Question: I need to develope a WPF custom control to show the layout and connectivity of nodes in a wireless mesh network. The user needs to be able to drag the nodes around. The canvas should grown and Scrollbars should appear as required if elements get draged off the available space. The ability to zoom in/out might be required.
My first take on this is to use a ListBox derived CustomControl with a Canvas based ItemsPanelTemplate. To get things moving Im using Josh Smiths DragCanvas that allows UIElements children of the canvas to be dragged around. My "node" class is not currently UIElement derived (the DragCanvas is currently working with the ListBoxItems that wrap my nodes).
2. I have to overlay the inter node link lines - not currently sure how to go about this (as a UIElement class that is part of the ControlTemplate?)
3. A few people seem to be having a headache with scrolbars in Canvases - is this going to be an issue?

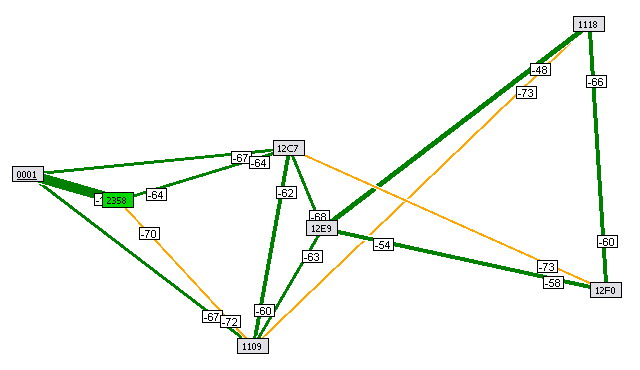
Answer: Wow, not bad as a control!
I am doing something similar, but it is not so simple.
1) IMHO, the DragCanvas is a basic way to host+drag elements. Since you will have to host labels (nodes), arcs and labels again (arcs' weight), I think the DragCanvas would be harder than write a custom control by yourself.
Not everything comes easy with templating: sometime is much better the "old" approach winforms-like, or even a hybrid way.
2) As stated, I'd create a Canvas-derived panel, which will host several UIElements (labels, arcs, etc). All of them should be governed by a model+viewmodel. That's a bit harder at the beginning, but it will give you a lot of satisfaction and flexibility in the future.
3) I don't think the Canvas will give you any headache! A Canvas full of elements has always a size of zero. That leads "headaches" for those trying to add a scrollviewer.
Instead, the Canvas-derived class (above) should override the MeasureOverride method, so that its size will fit any of the hosted objects. However, it is a bit annoying the fact you cannot use negative coordinates (it will cause scrolling problems).
It's hard to describe in few lines all the work behind a similar "editor". The task isn't easy, and the problems are many.
Hope it helps, anyway.
Cheers